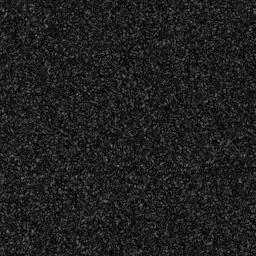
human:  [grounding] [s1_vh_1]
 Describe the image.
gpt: In the satellite image, there is  <ref>1 medium ship </ref> <box>[[12, 0, 18, 16, 0]]</box> located at top left.